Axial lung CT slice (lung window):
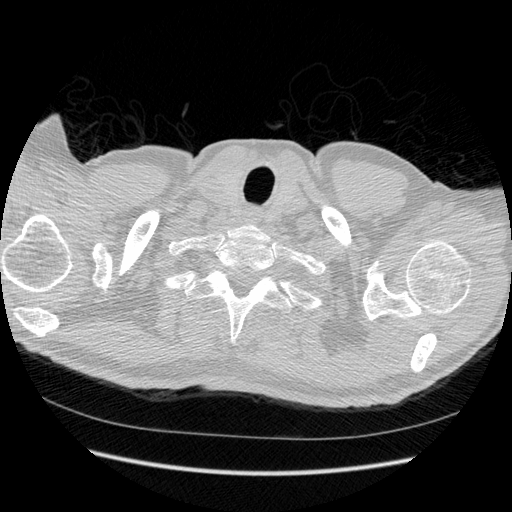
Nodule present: no